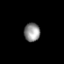
Tissue: prostate
Cell type: Myeloid cells
Senescence score: 0.7425
Nuclear area (px): 292
Mean DAPI intensity: 142.195